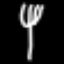
Label: fork